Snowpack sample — Snodgrass Mountain, Crested Butte, Colorado (2/4/25, 12:06 PM MST)
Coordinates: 38.923, -106.968
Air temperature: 35 °F
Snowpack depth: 80 cm
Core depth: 80 cm
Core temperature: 32 °F
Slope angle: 14°, slope face: 78°
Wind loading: low
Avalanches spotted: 0
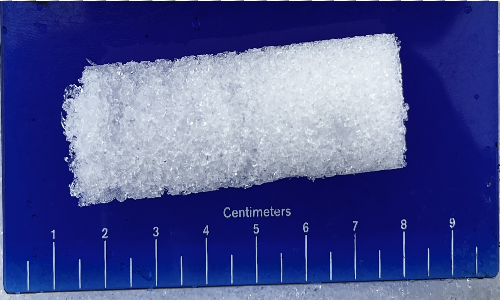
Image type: core
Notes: No avalanches nearby, unusually warm weather for the last month reported by residents, Collected 25 yards from treeline